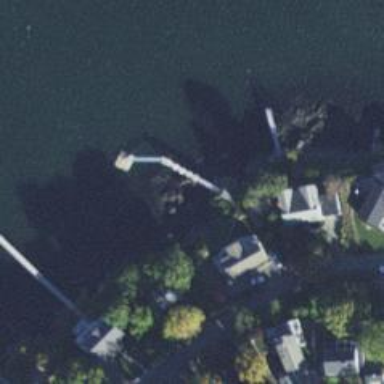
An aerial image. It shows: Man-made pier.